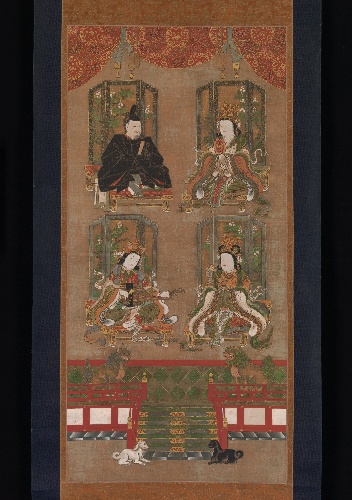
Title: 高野四所明神像|The Four Deities of Mount Kōya
Date: 16th century
Object type: Hanging scroll
Classification: Paintings
Medium: Hanging scroll; ink, color and gold on silk
Culture: Japan
Period: Muromachi period (1392–1573)
Dimensions: Image: 40 3/16 × 19 1/2 in. (102 × 49.5 cm)
Overall with mounting: 65 15/16 × 25 7/16 in. (167.5 × 64.6 cm)
Overall with knobs: 65 15/16 × 27 5/8 in. (167.5 × 70.2 cm)
Department: Asian Art
Credit line: Mary Griggs Burke Collection, Gift of the Mary and Jackson Burke Foundation, 2015
Accession year: 2015
Repository: Metropolitan Museum of Art, New York, NY
Tags: Animals|Musical Instruments|Men|Women|Deities